Field crop: maize
Growth stage: 2
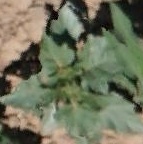
Species: datura